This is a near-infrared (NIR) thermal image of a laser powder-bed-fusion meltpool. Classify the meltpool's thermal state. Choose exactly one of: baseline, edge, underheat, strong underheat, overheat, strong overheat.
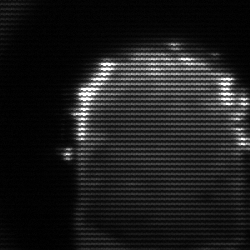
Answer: baseline